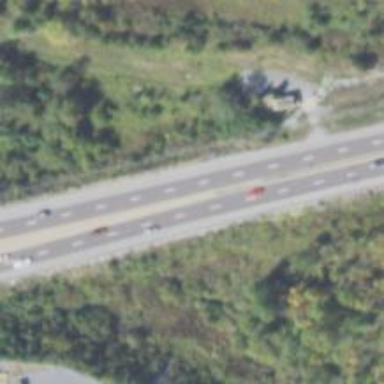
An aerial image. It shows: Expressway with asphalt surface and classified as primary highway.